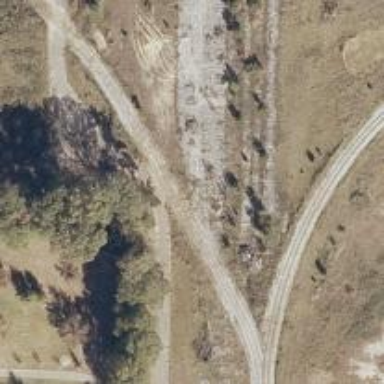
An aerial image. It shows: Abandoned spur railway.